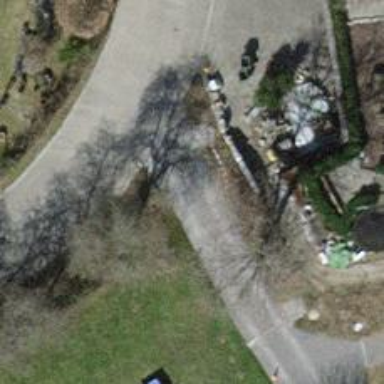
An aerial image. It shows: Driveway leading to service road.